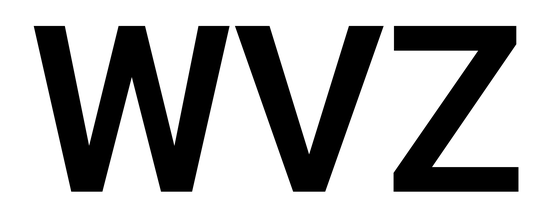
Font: Roboto_SemiBold